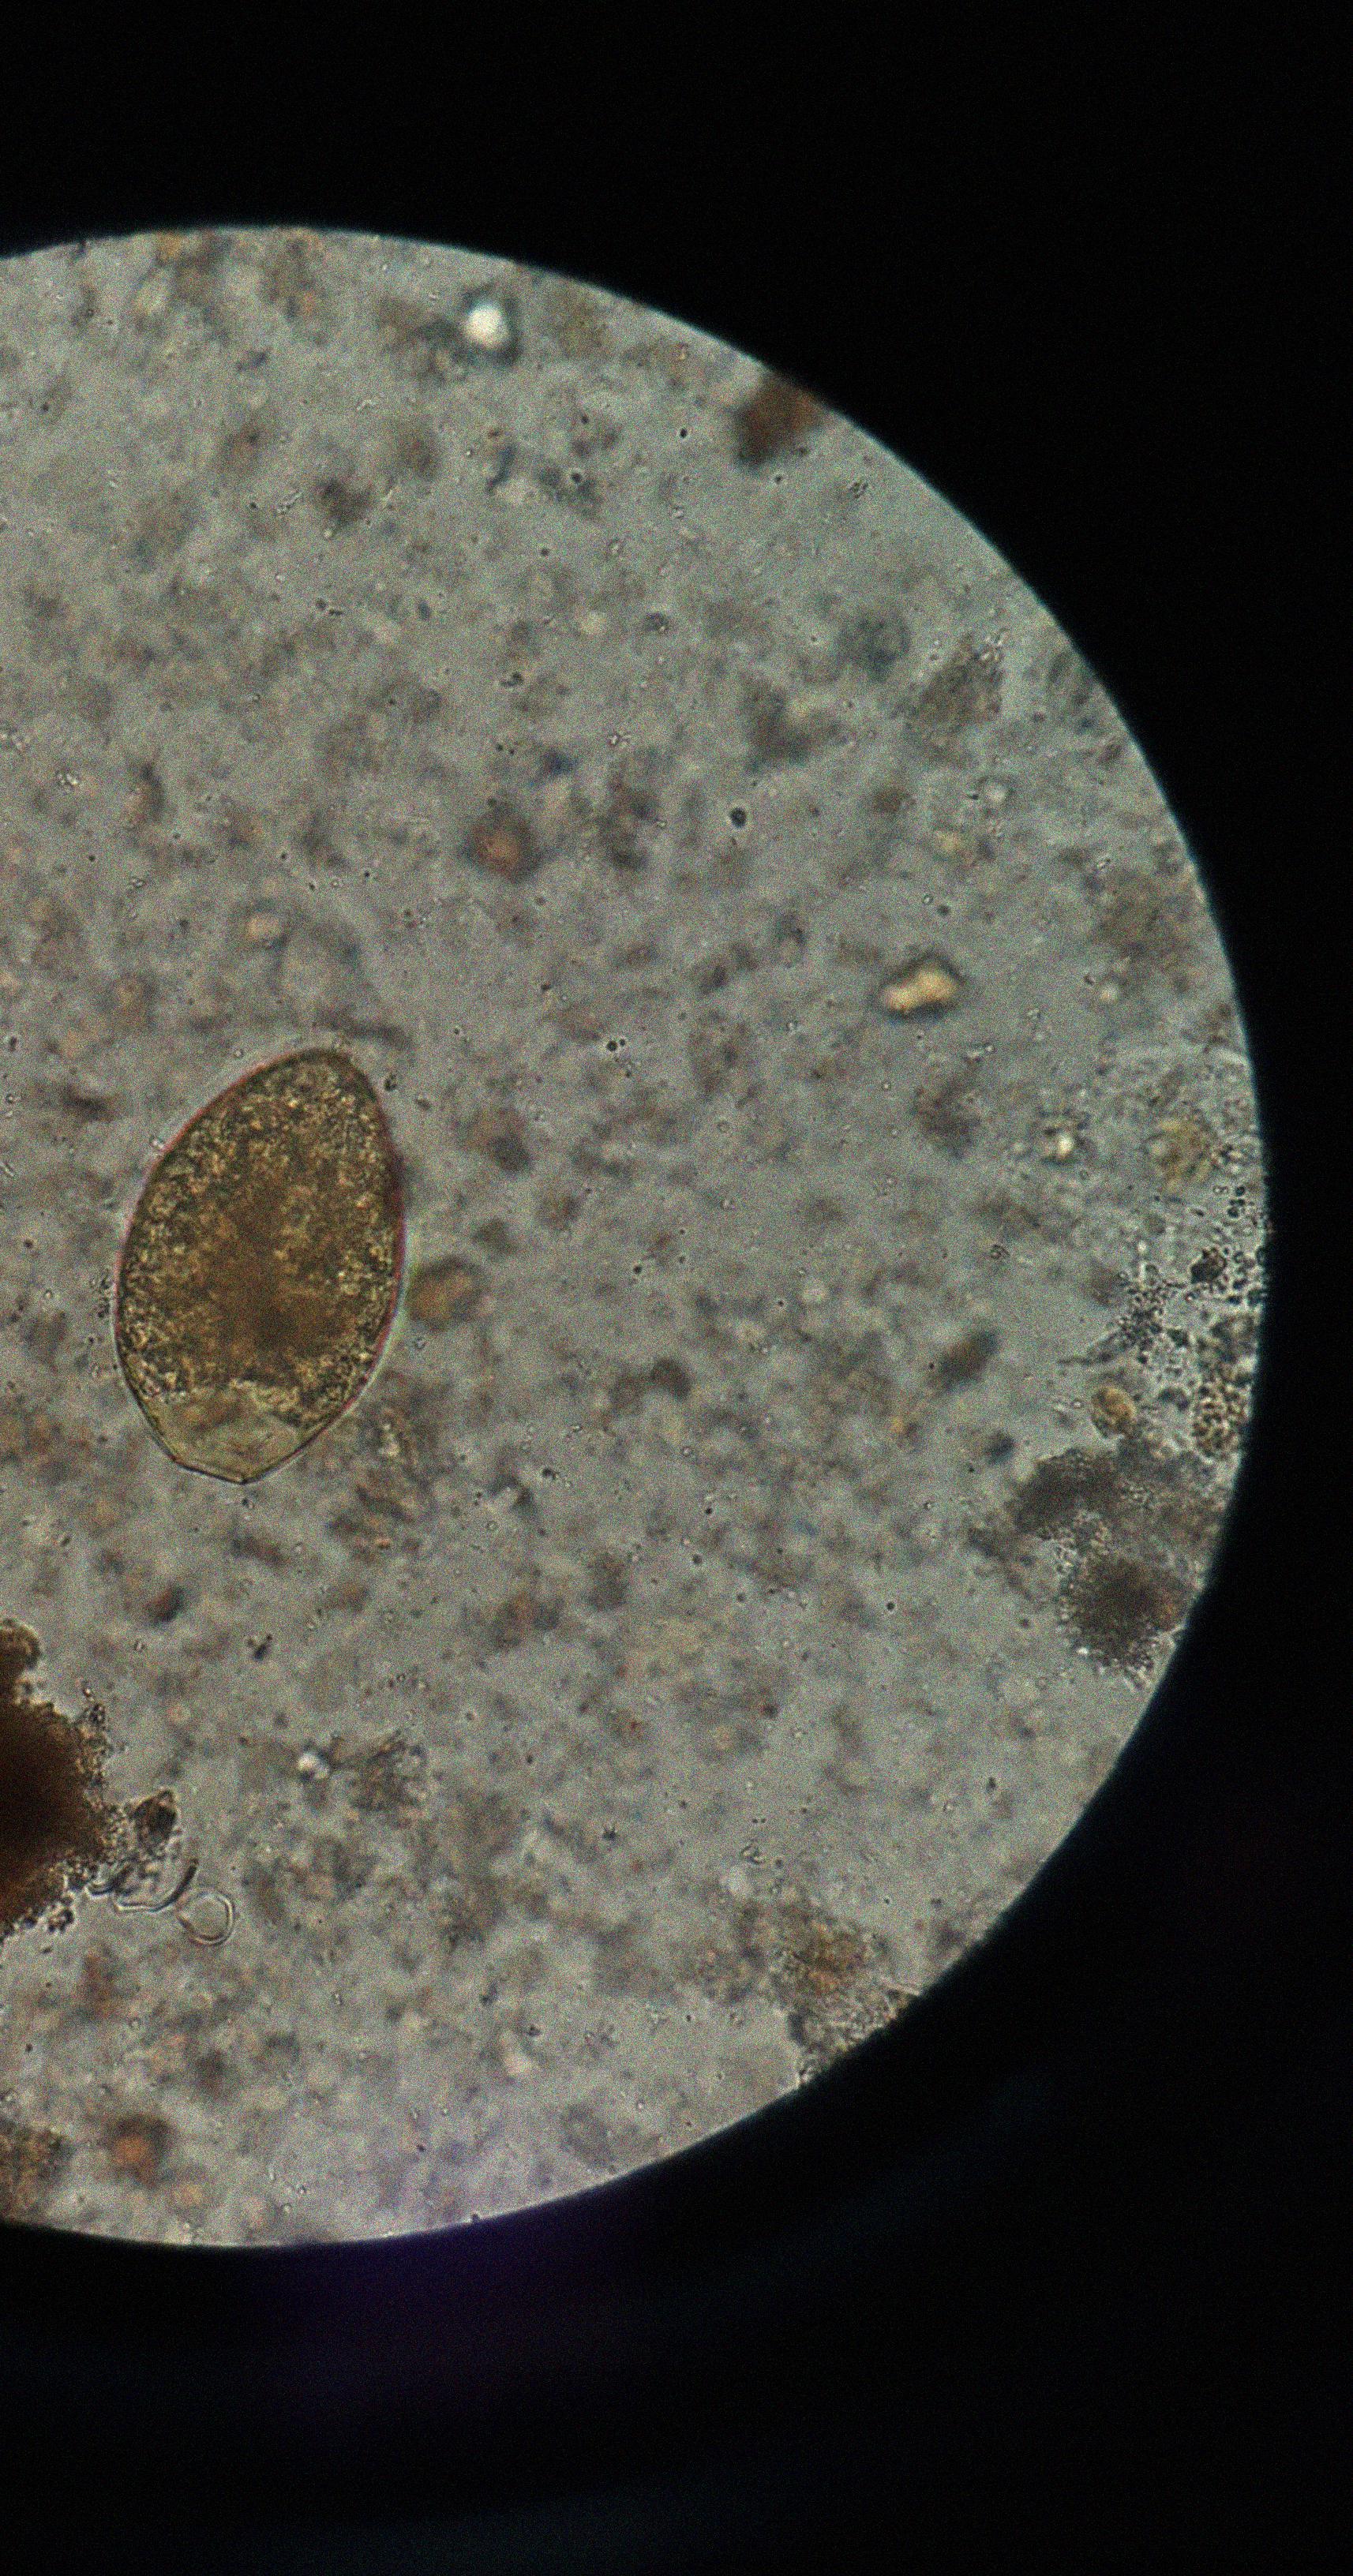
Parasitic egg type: Fasciolopsis buski